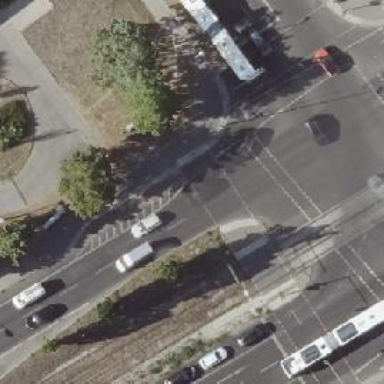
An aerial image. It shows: Crossing with traffic signals.